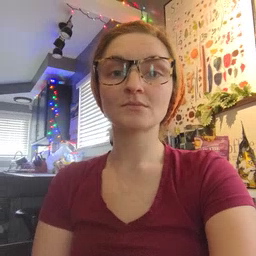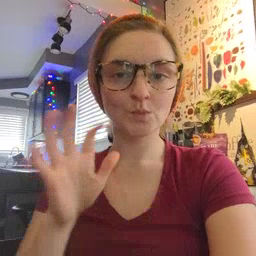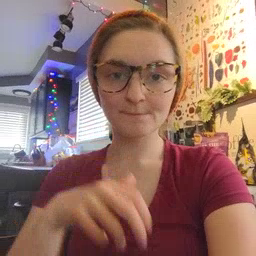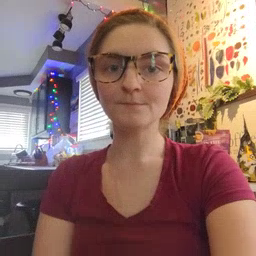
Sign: rain